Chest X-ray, AP view. Patient: 61 years old, sex F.
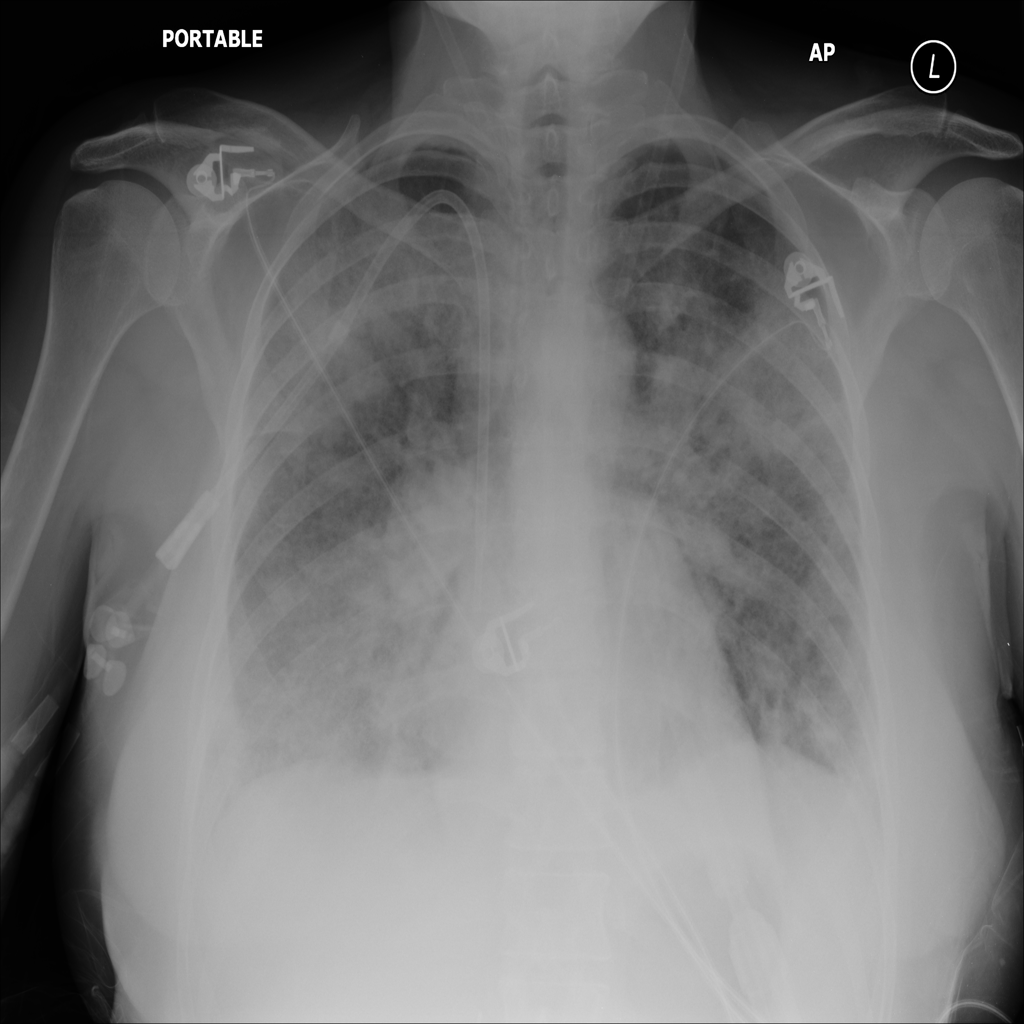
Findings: Edema, Effusion, Infiltration